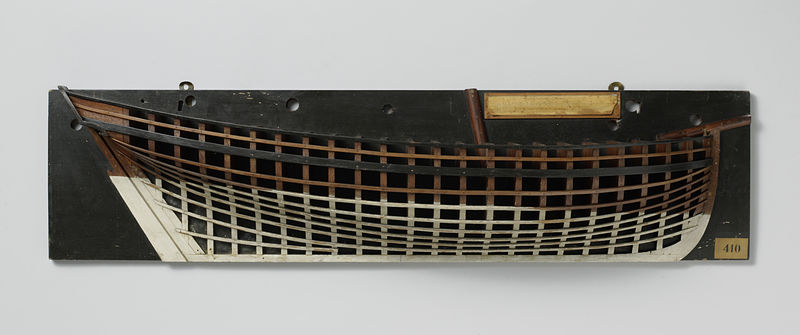
Titel: Halfmodel van een kotter
Standort: Amsterdam
Institution: Rijksmuseum
Schlagwörter: white, black, gold, brown, wooden, wood, boat, ship, frame, line, model, basket, paint, structure, plate, skeleton, nail, mount, modell, net, helm, stern, support, number, hull, mounted, tag, skelleton, netting, 410, suport, water line, lship